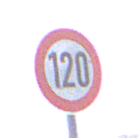
Verkehrszeichen: Geschwindigkeit120
Umgebung: Outdoor, Nature
Tageszeit: SunriseSunset
Wetter: Overcast
Licht: Natural
Jahreszeit: NotSpecified
Kontrast: LowContrast